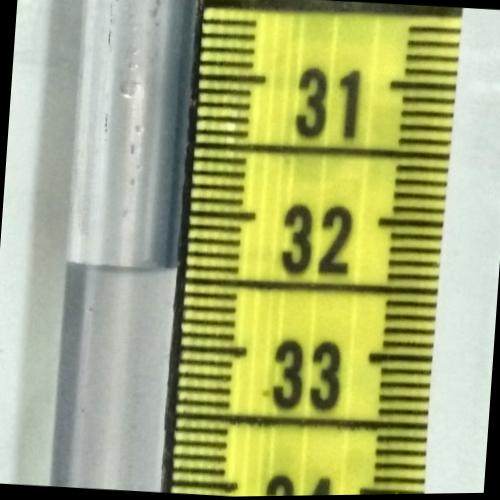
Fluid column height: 32.4 cm